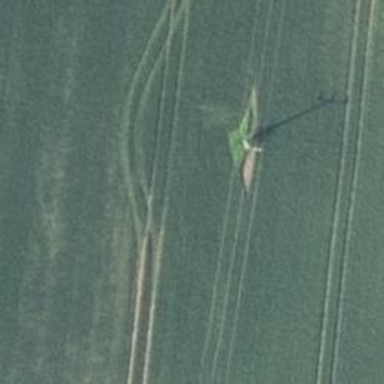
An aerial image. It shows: Minor power line with three cables.